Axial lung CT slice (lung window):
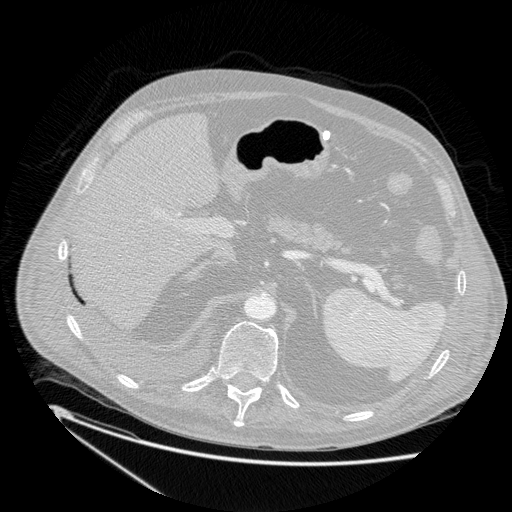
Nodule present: no